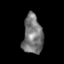
Tissue: skin
Cell type: Epithelial cells
Senescence score: 0.2582
Nuclear area (px): 750
Mean DAPI intensity: 118.763